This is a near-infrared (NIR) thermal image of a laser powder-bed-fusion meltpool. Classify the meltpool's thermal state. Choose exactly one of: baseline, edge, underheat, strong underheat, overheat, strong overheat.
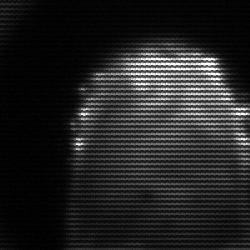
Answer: strong underheat